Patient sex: M
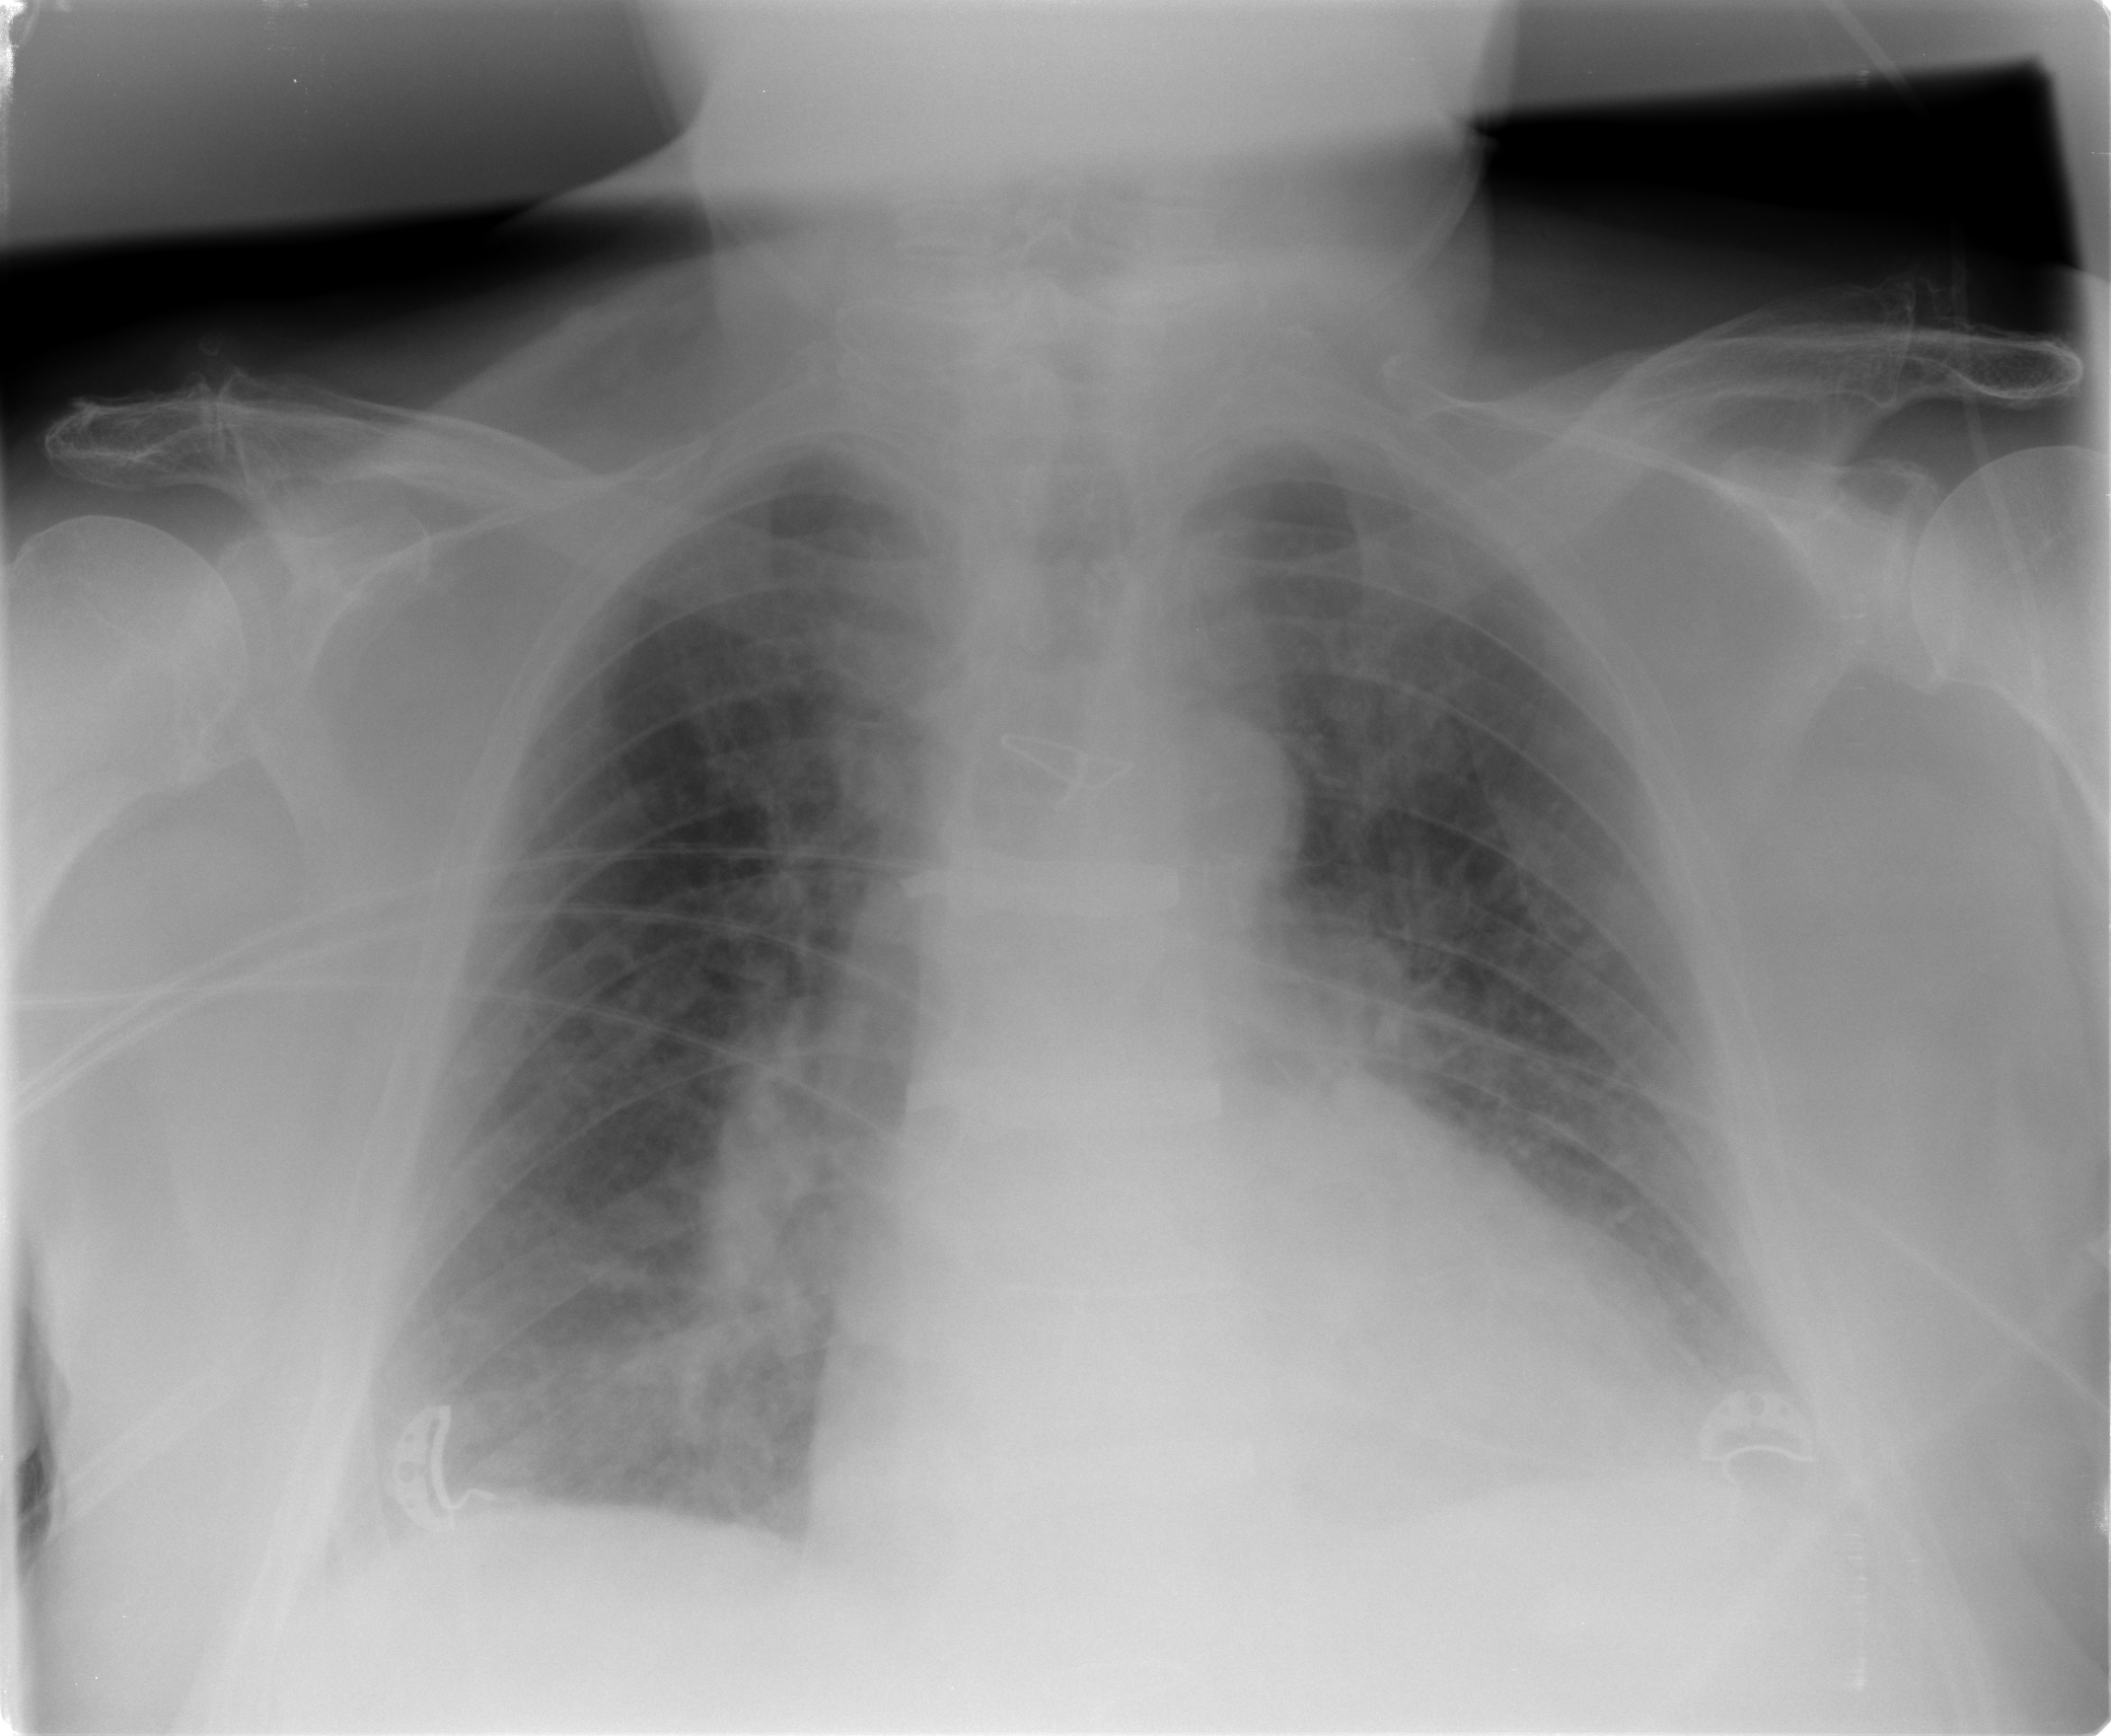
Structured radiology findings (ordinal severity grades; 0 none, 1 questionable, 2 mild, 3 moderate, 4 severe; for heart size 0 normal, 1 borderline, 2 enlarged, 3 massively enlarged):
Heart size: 2
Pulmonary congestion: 2
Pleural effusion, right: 0
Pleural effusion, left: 1
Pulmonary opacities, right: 0
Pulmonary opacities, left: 0
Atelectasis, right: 0
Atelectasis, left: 2